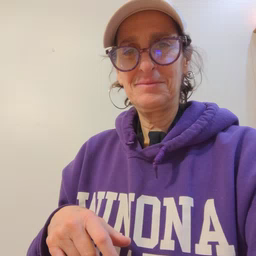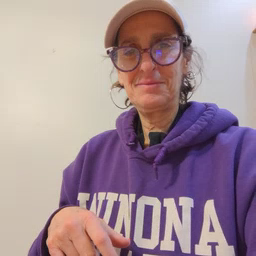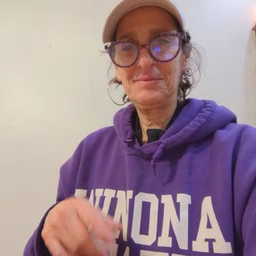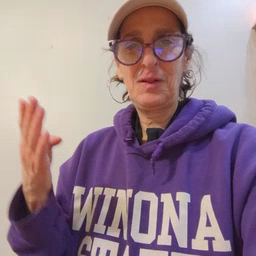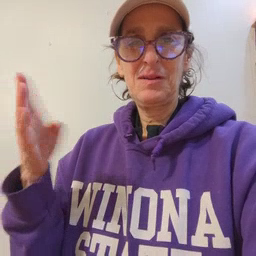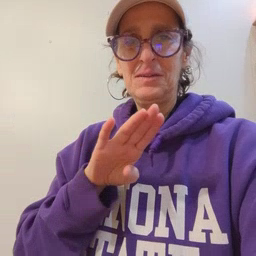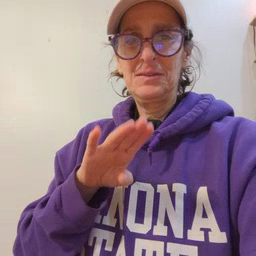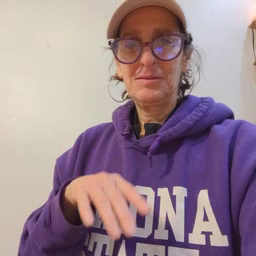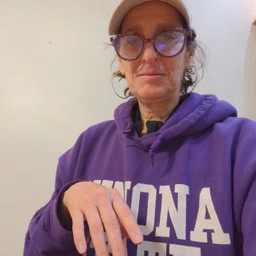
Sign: close